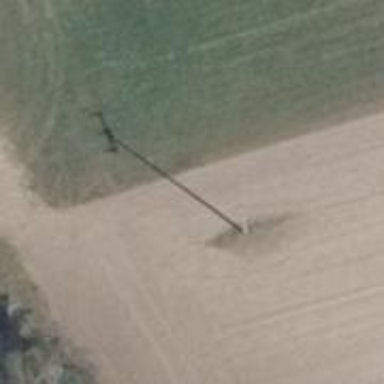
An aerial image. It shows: Power pole.